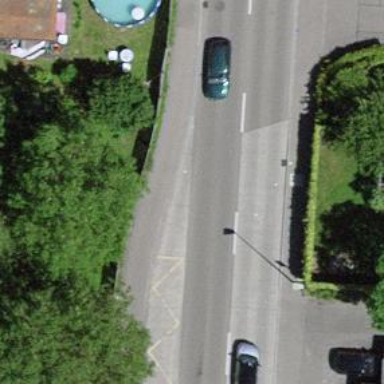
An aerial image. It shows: Bus stop with designated stop position for public transport.